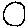
Label: circle